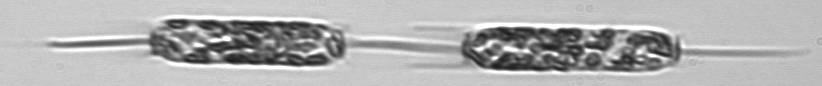
Label: Ditylum_brightwellii